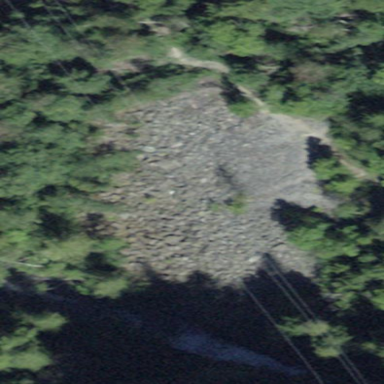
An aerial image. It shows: Natural scree.